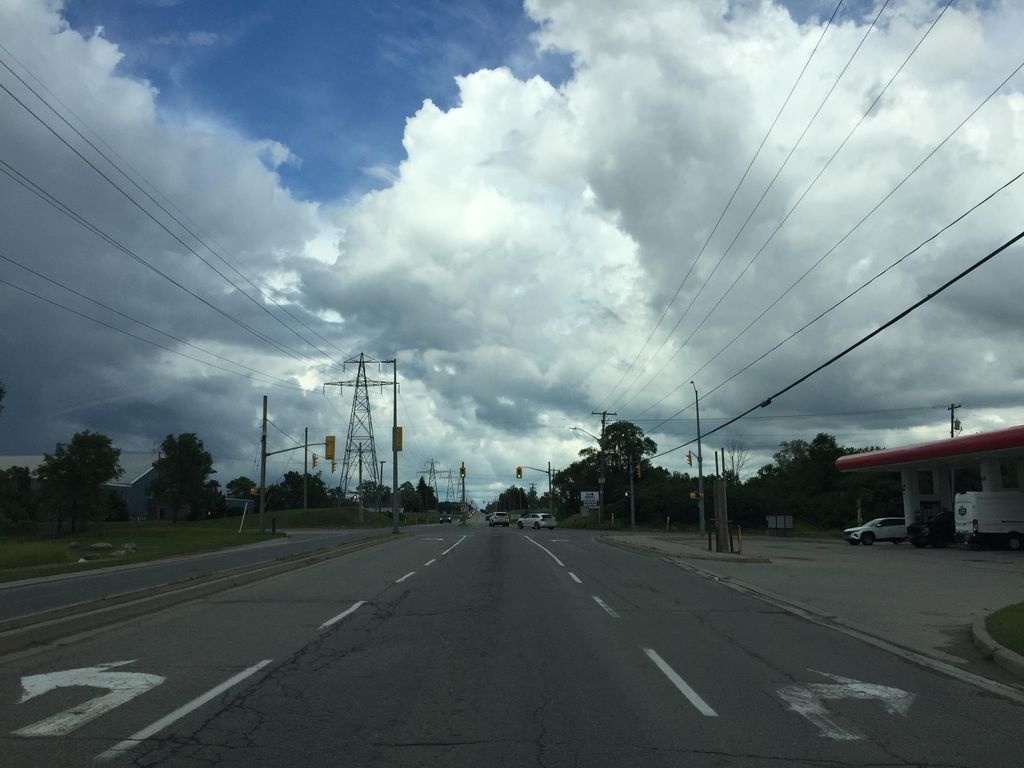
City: kitchener-waterloo